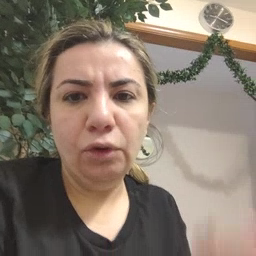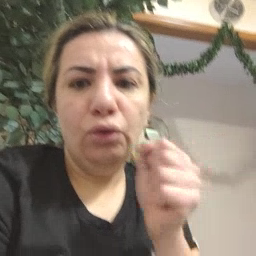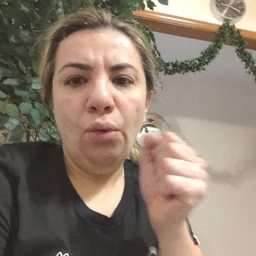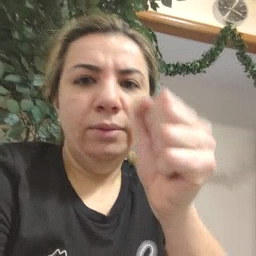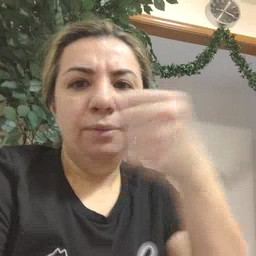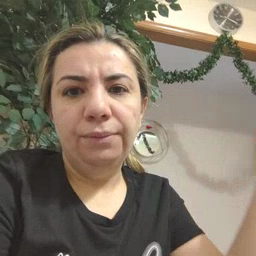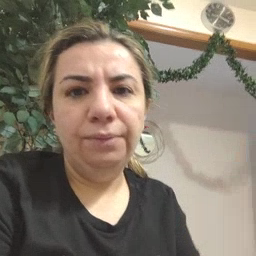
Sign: refrigerator